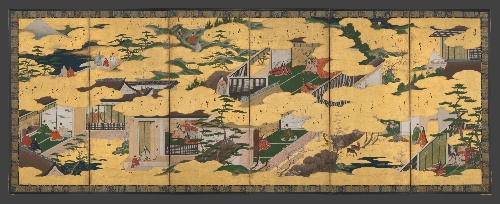
Date: first half of the 17th century
Object type: Screens
Classification: Paintings
Medium: Pair of six-panel folding screens; ink, color, and gold on paper
Culture: Japan
Period: Edo period (1615–1868)
Dimensions: Image (each): 36 11/16 in. × 8 ft. 7 1/4 in. (93.2 × 262.2 cm)
Department: Asian Art
Credit line: Mary Griggs Burke Collection, Gift of the Mary and Jackson Burke Foundation, 2015
Accession year: 2015
Repository: Metropolitan Museum of Art, New York, NY
Tags: Houses|Landscapes|Trees|Human Figures